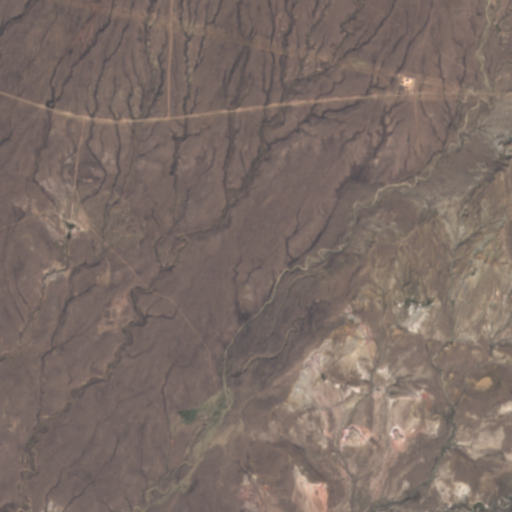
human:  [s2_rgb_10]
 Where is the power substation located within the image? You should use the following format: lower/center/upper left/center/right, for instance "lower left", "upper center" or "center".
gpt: The power substation is located in the upper right of the image.
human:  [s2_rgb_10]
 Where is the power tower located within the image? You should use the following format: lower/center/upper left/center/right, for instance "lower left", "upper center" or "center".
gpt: The power tower is located in the upper of the image.
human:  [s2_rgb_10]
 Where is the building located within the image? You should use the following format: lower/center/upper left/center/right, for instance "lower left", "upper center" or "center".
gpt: The building is located in the upper right of the image.
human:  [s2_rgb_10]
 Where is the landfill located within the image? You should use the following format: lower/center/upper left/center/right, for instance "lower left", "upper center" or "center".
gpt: There is no landfill in the image.